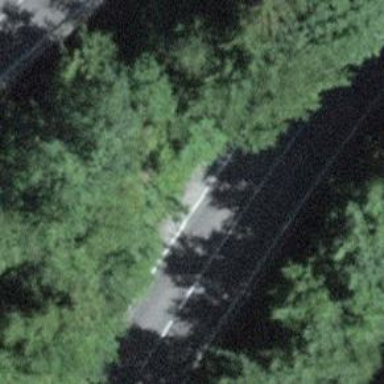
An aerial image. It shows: Tertiary road with asphalt surface.